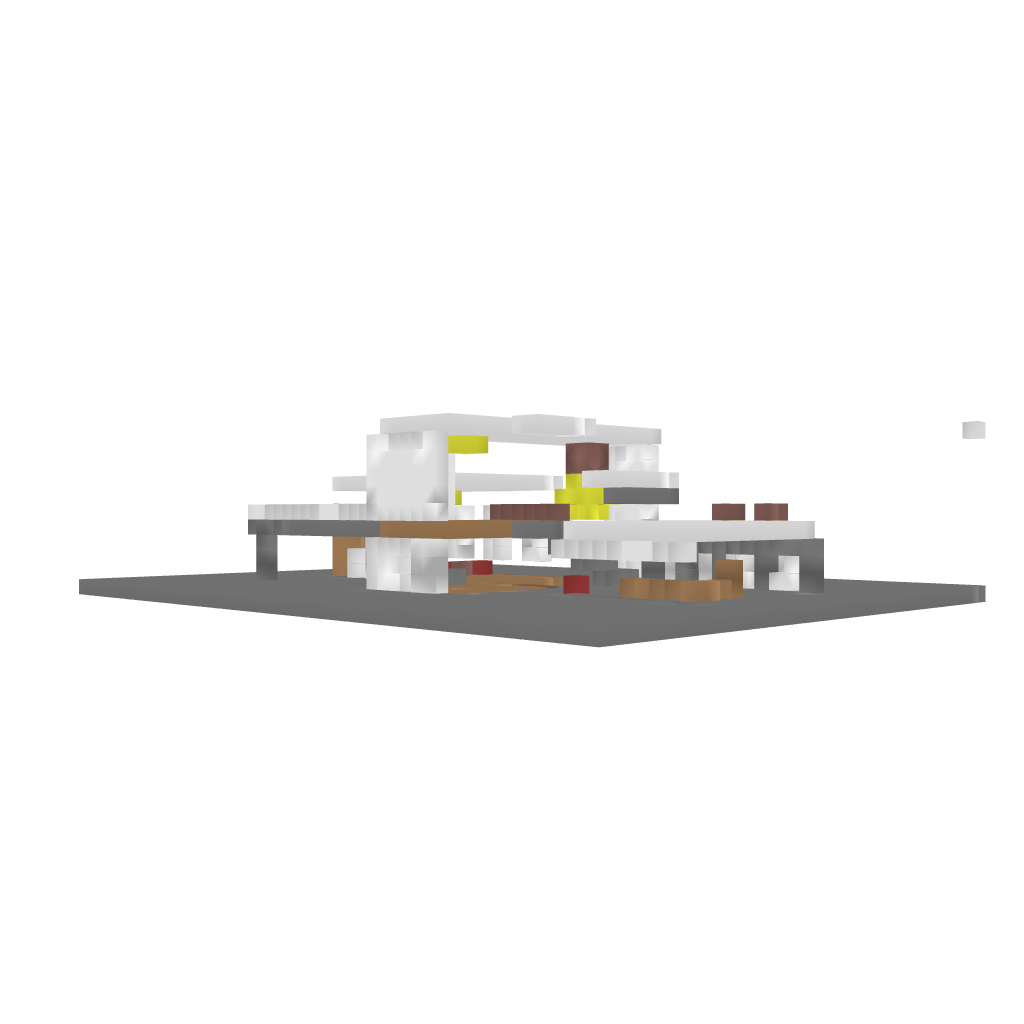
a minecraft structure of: Another modern villa bad low quality